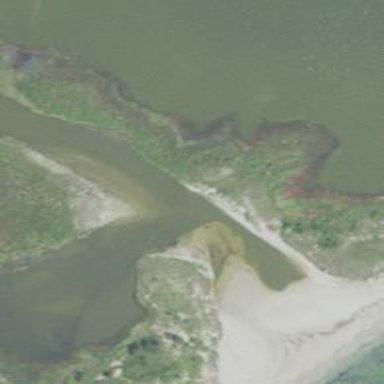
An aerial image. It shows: Saltmarsh wetland.